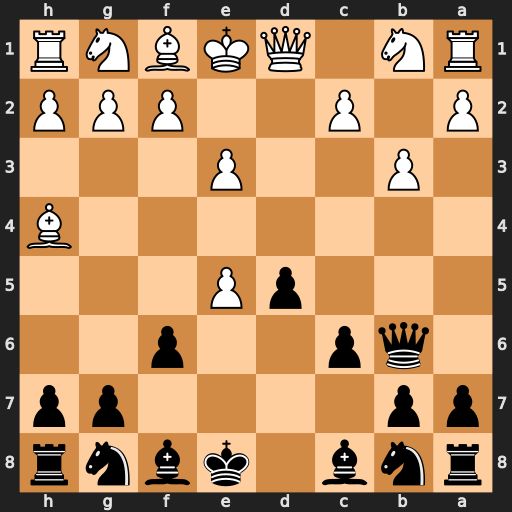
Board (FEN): rnb1kbnr/pp4pp/1qp2p2/3pP3/7B/1P2P3/P1P2PPP/RN1QKBNR
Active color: b
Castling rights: KQkq
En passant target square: -
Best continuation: Qb4+ Nd2 Qxh4